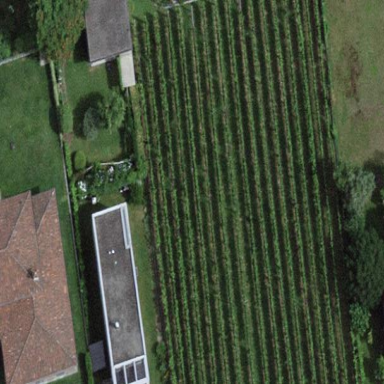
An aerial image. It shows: Vineyard growing grapes.